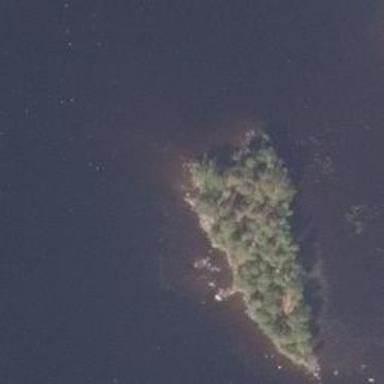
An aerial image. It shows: Islet surrounded by woodland.